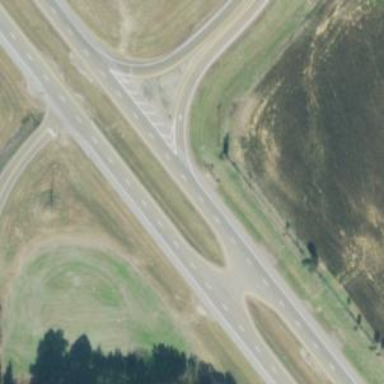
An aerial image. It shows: Motorway junction.